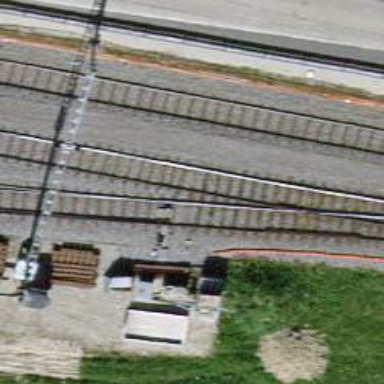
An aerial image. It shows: Railway switch.